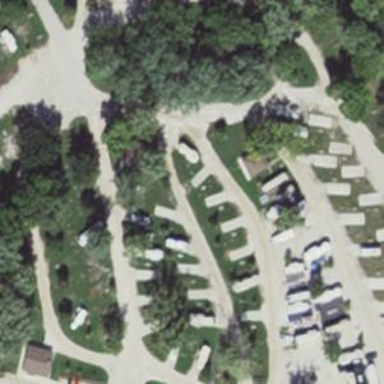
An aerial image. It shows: Caravan site for tourism.